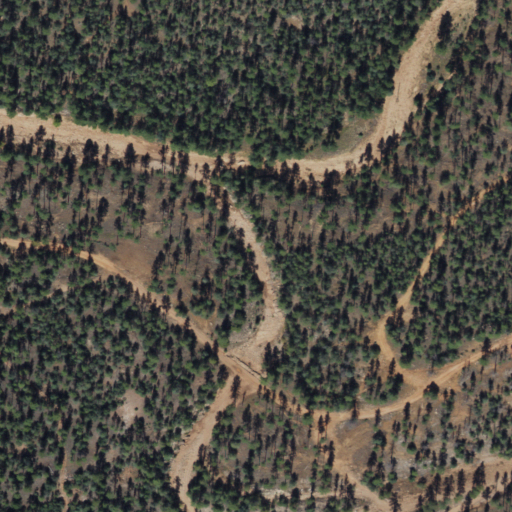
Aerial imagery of valley in Arizona named Pyeatt Draw containing evergreen forest, open development, and shrub